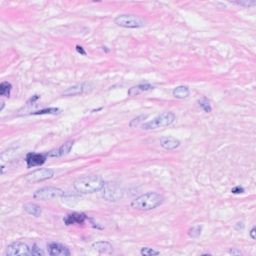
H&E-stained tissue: Breast